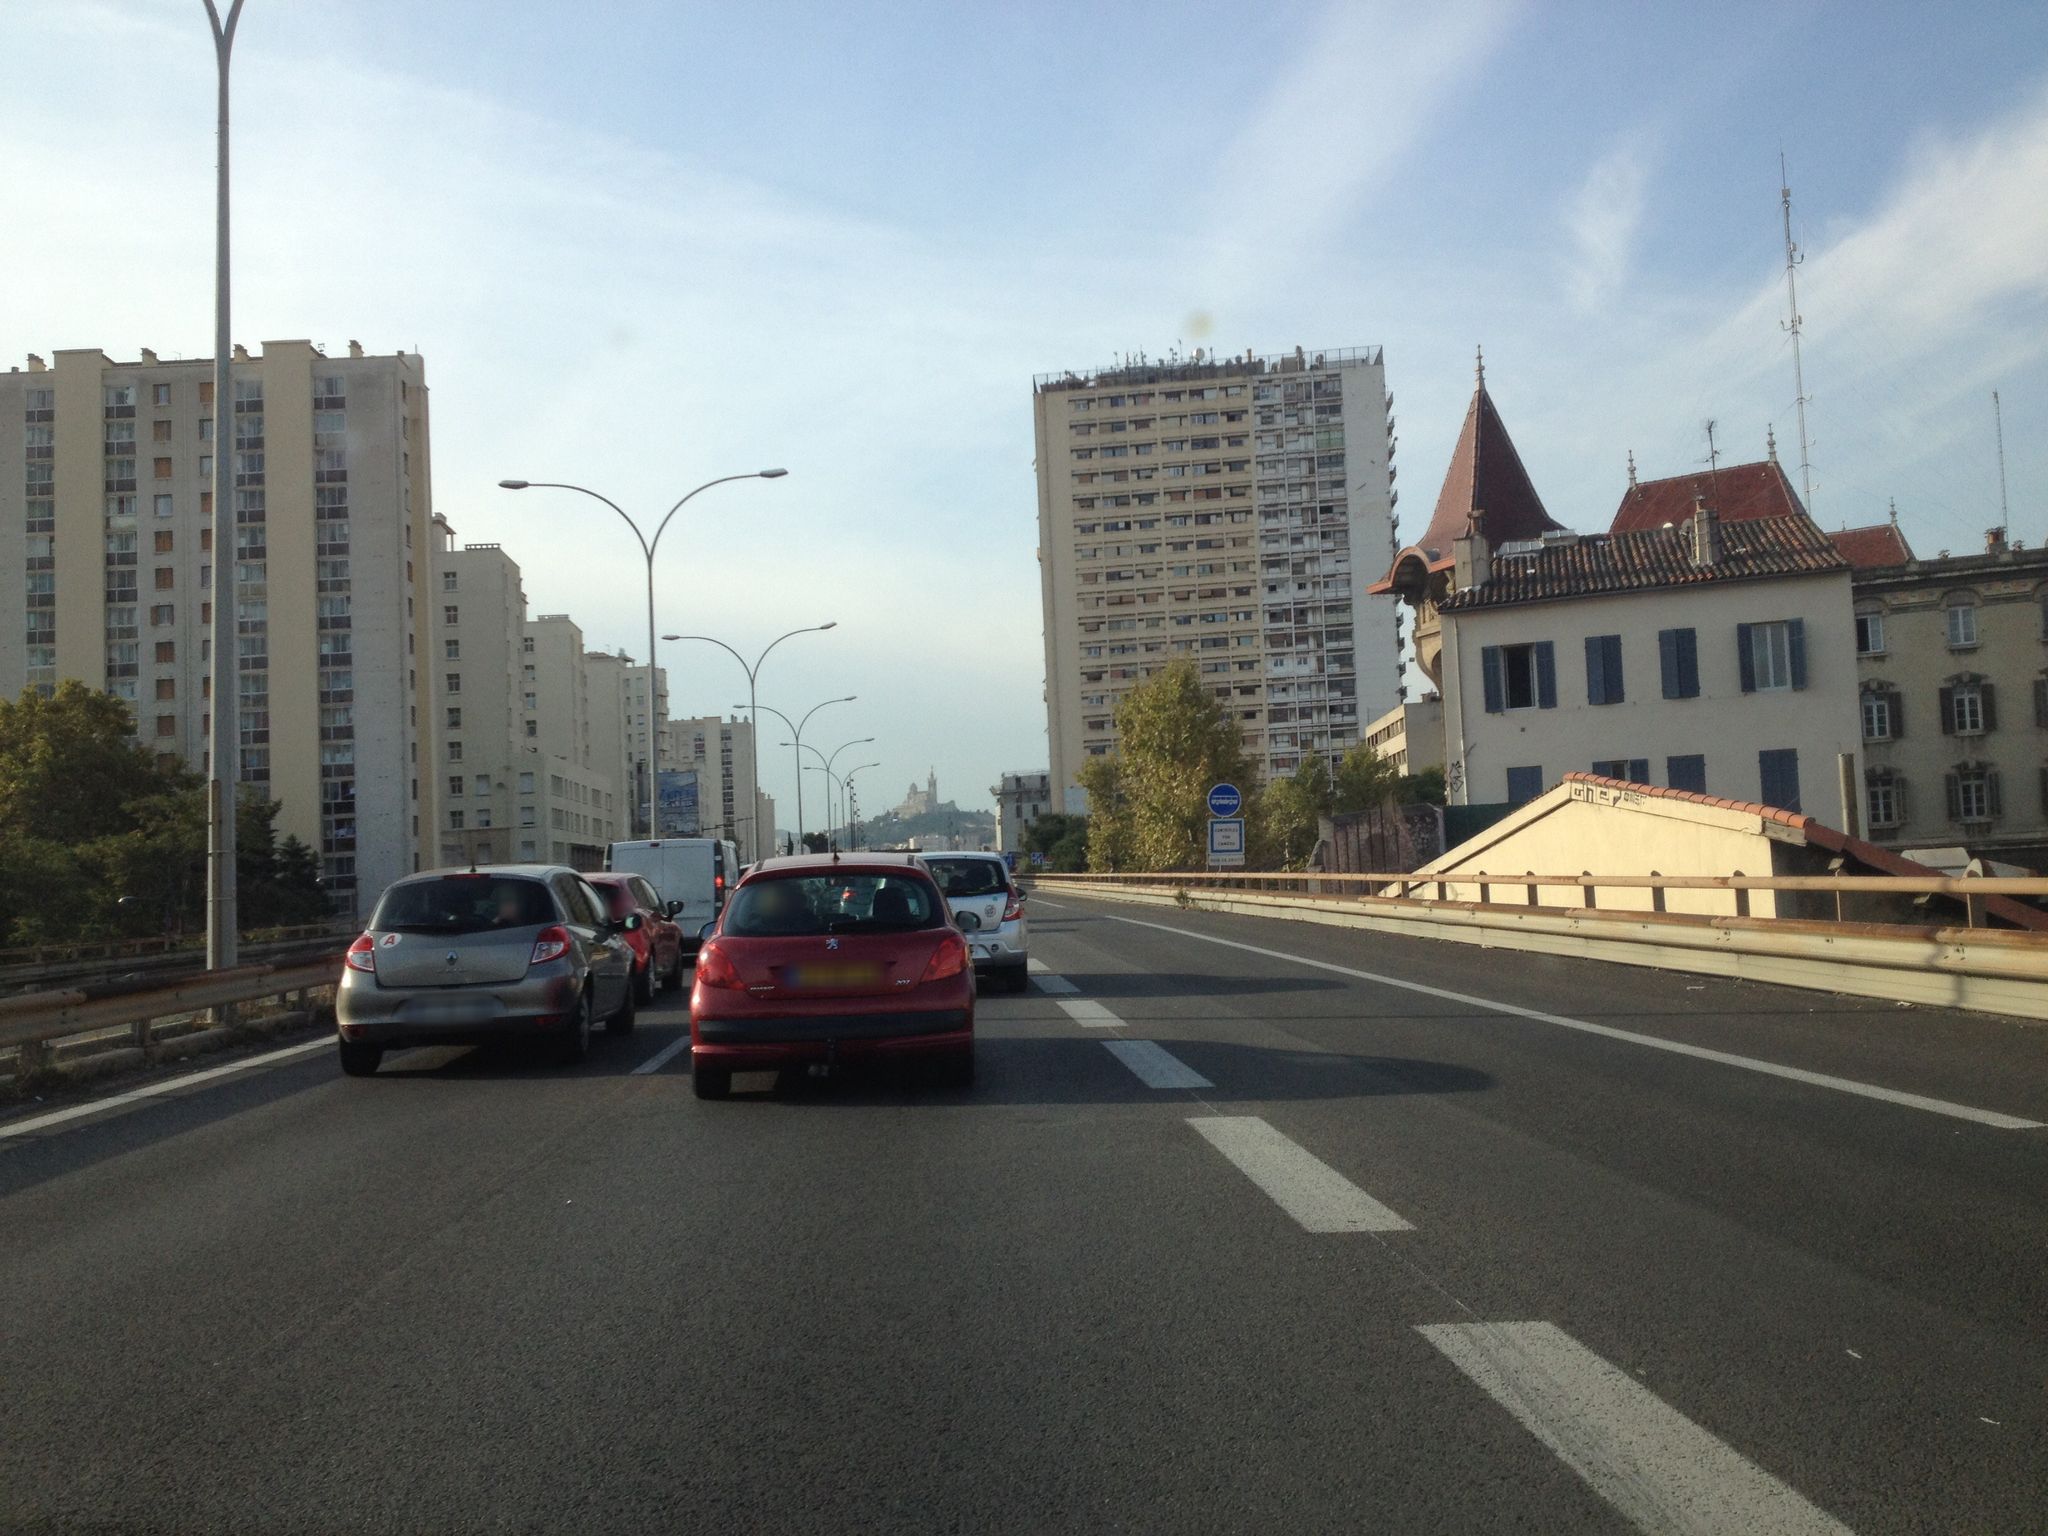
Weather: clear
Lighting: day
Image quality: good
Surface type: driving surface
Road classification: steps, residential, footway
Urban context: urban centre
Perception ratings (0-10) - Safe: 6.28, Lively: 7.96, Beautiful: 4.52, Boring: 1.63, Depressing: 3.57, Wealthy: 3.31